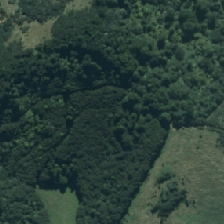
Land cover: indigenous_forest